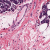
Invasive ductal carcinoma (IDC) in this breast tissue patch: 0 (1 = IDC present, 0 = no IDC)